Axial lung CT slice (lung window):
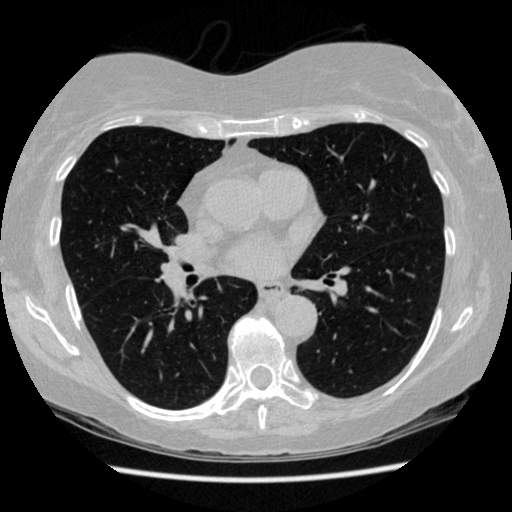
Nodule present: no